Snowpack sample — Buffalo Mountain, Silverthorne, Colorado, USA (1/25/25, 10:11 AM MST)
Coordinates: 39.6222, -106.1139
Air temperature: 22 °F
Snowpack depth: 110 cm
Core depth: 30 cm
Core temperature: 42.8 °F
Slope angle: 12°, slope face: 102°
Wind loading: high
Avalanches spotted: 0
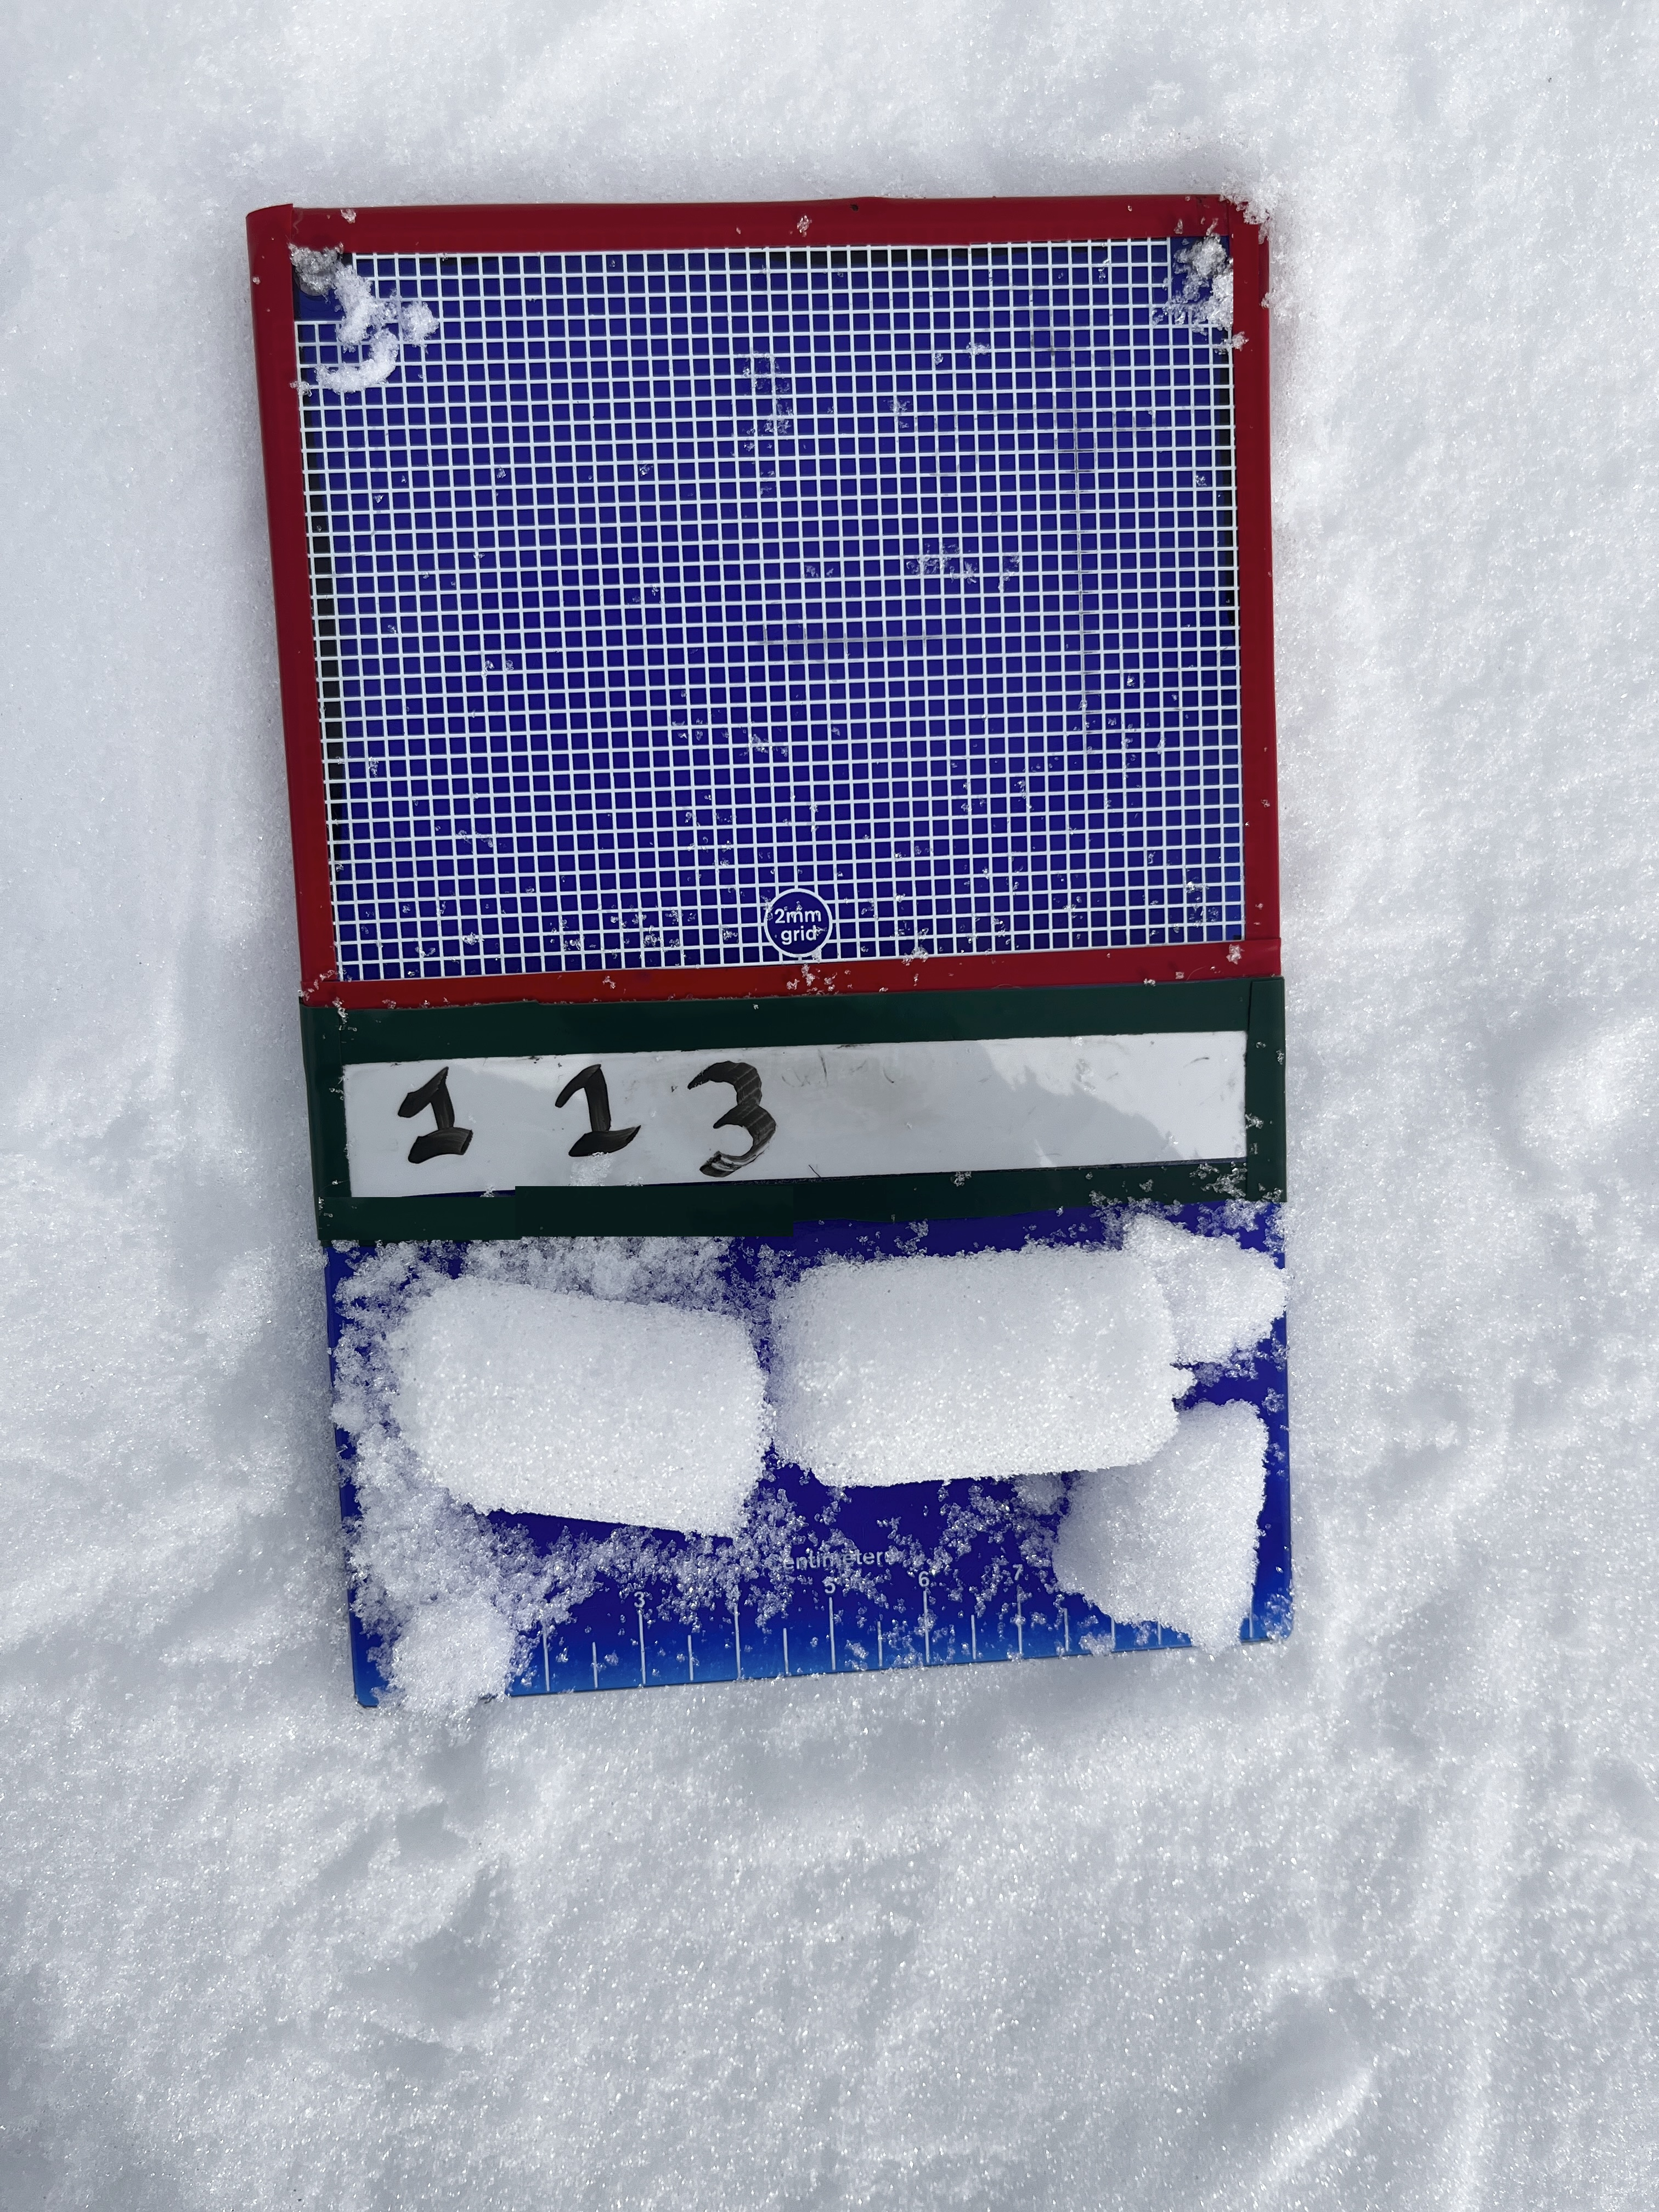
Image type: crystal_card
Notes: No avalanches nearby, collected on the outskirts of a fire break 15 meters from the treeline, on way to Buffalo and Red Mountain